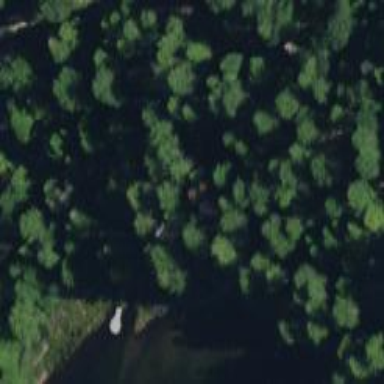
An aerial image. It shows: Woodland with evergreen needle-leaved trees.